Question: I'm working on a model first EF6 model in model first approach.
EF exposes more than DBGeometry and DBGeography and allows me to select specific subtypes when designing the model (like GeographyPoint).
However my generated classes are still simply DBGeography even when i select a more specific subtype.
I notice a property on the model that is named "Use Strong Spatial Types" but it is set to false by default and seems locked (greyed out, no dropdown list, can't type). This seems to imply a support for generating stronger typed classes (that would have GeographyPoint instead of DBGeography in the generated class for example)
Any idea what could be causing this? This sounds like a helpful feature.
I'm targeting SQL Server Express 2012, if this is an issue i can switch to another edition as i'm not doing anything versions specific.
UPDATE : see image link if you're not sure you understand what i'm refering to!
<URL>

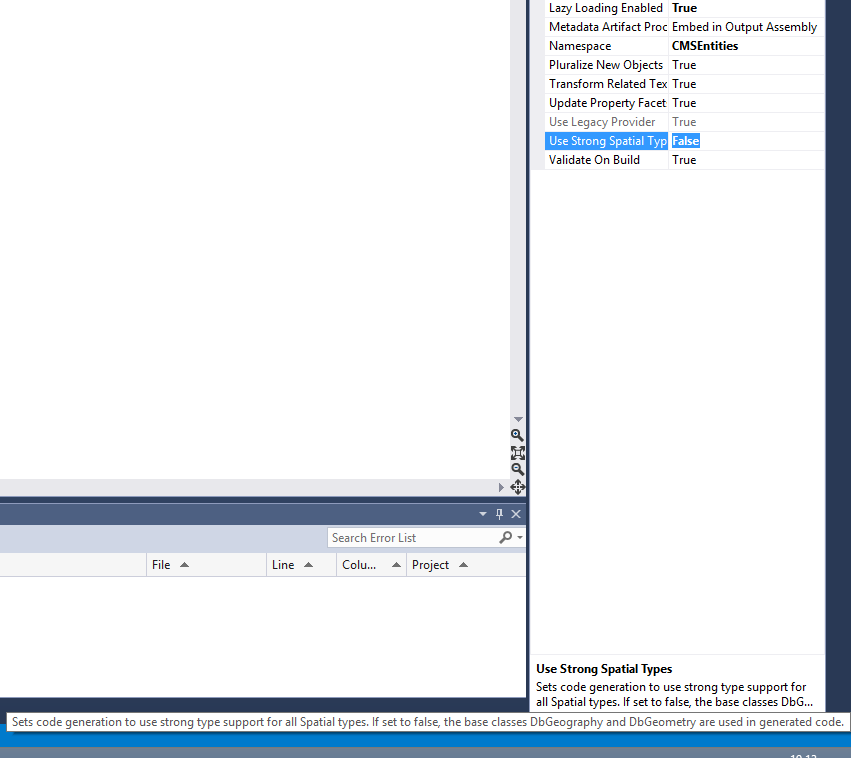
Answer: If you are looking for a specific classes like GeographyPoint instead of DBGeography for your property then there's no such in Entity Framework implementation.
All geography-related stuff for Entity Framework is concentrated in one <URL> class. Instance of such class can act differently based on actual data.
For example, if you work with a Point, you can access , and properties.
If it's actually a collection, you can access property.
And in your queries you can use DbGeography methods (i.e. <URL> to perform type-specific queries like:
'''
var myLocation = DbGeography.FromText("POINT(40.7127, 74.0059)");
var results = from p in Points
orderby p.Distance(myLocation)
select p;
'''
Actually, I don't see a 'Use strong spatial types' property running VS 2013.3, EF Power Tools Beta 4.
Found it under actual data model properties. Well, it's more of a question to developers of EF, but if you look at the source code of <URL>, there are two properties that responsible for 'Use Strong Spatial Types' menu item:
1. UseStrongSpatialTypes which returns true by-default or calls GetUseStrongSpatialTypesFeatureState: internal static FeatureState GetUseStrongSpatialTypesFeatureState(Version schemaVersion)
{
Debug.Assert(EntityFrameworkVersion.IsValidVersion(schemaVersion), "Invalid schema version.");
return schemaVersion > EntityFrameworkVersion.Version2
? FeatureState.VisibleAndEnabled
: FeatureState.VisibleButDisabled;
}
As you can see, all EF versions above 2 should return 'FeatureState.VisibleAndEnabled'. Current implementation is 'EntityFrameworkVersion.Version3', but still menu item is disabled and still its value is false. We see false in the designer because of the annotation specified in Conceptual Model in your edmx-file that explicitly set it to false:
'''
<!-- CSDL content -->
<edmx:ConceptualModels>
<Schema xmlns:annotation="http://schemas.microsoft.com/ado/2009/02/edm/annotation"
annotation:UseStrongSpatialTypes="false">
</Schema>
</edmx:ConceptualModels>
'''
This is set to false on the generation phase in <URL>
'''
if (_version == XmlConstants.EdmVersionForV3)
{
_xmlWriter.WriteAttributeString(
AnnotationNamespacePrefix,
XmlConstants.UseStrongSpatialTypes,
XmlConstants.AnnotationNamespace,
XmlConstants.False);
}
'''
But if EF version is 3 and FeatureState is VisibleAndEnabled why is the menu item is disabled?
That leads us to the next property:
1. IsReadOnlyUseStrongSpatialTypes with the following implementation (true always): internal bool IsReadOnlyUseStrongSpatialTypes()
{
// TODO: when runtime support for the other (true) setting of this attribute is available replace the "return true" below by the commented line below it
return true;
// return (!EdmFeatureManager.GetUseStrongSpatialTypesFeatureState(TypedEFElement.Artifact.SchemaVersion));
}
As you can see, it always returns true and from a 'TODO' comment we can guess that there's no support for this currently.
Unfortunately, there's no source code available for older versions of 'EntityDesign' project, so it's hard to track why exactly this was changed.
As Pawel mentioned in <URL>, but there was no options, so they implemented simpler DbGeography and DbGeometry classes until other options become available.
Probably, since then 'IsReadOnlyUseStrongSpatialTypes' property was changed to always return true, so that 'Use Strong Spatial Types' menu item is greyed-out in the designer and a Description note was added about DbGeography and DbGeometry types used.
Just to summarize my answer - it's disabled because it is not applicable for Entity Framework v5.0 and onwards (and corresponding versions of Visual Studio) - implementation has changed.